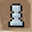
Piece: wP